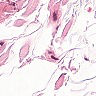
Metastatic tissue present: no